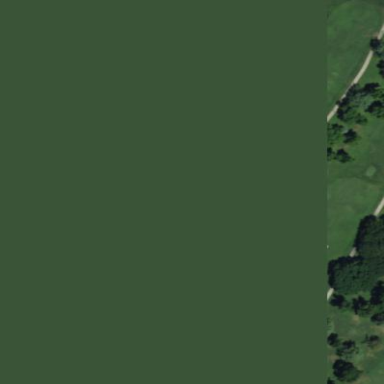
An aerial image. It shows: Golf fairway in the image.